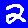
Digit: 2